Question: Loading a hibernate based runnable jar on ec2, I am suddenly getting a hibernate.cfg.xml not found exception.
'''
233 [main] FATAL com.mcruiseon.server.hibernate.ReadOnlyOperations - Unable to create SessionFactory for Hibernate
233 [main] FATAL com.mcruiseon.server.hibernate.ReadOnlyOperations - ./hibernate.cfg.xml not found
234 [main] FATAL com.mcruiseon.server.hibernate.ReadOnlyOperations - org.hibernate.HibernateException: ./hibernate.cfg.xml not found
org.hibernate.HibernateException: ./hibernate.cfg.xml not found
at org.hibernate.internal.util.ConfigHelper.getResourceAsStream(ConfigHelper.java:173)
at org.hibernate.cfg.Configuration.getConfigurationInputStream(Configuration.java:1929)
at org.hibernate.cfg.Configuration.configure(Configuration.java:1910)
'''
Here is a snapshot of the folder containing the cfg.xml file.

I am trying to initialize hibernate using the following code snippet. It was working with just 'configure()', for some reason it just stopped working.
'''
Configuration configuration = new Configuration().configure("./hibernate.cfg.xml");
sessionFactory = configuration.buildSessionFactory(new ServiceRegistryBuilder().buildServiceRegistry());
'''
Edit : Even worse, I started getting a log4j issue now. I am just having a bad day.
'''
INFO net.spy.memcached.MemcachedConnection: Connection state changed for sun.nio.ch.SelectionKeyImpl@480457
Exception in thread "main" java.lang.NoSuchFieldError: TRACE
at org.jboss.logging.Log4jLogger.translate(Log4jLogger.java:58)
at org.jboss.logging.Log4jLogger.isEnabled(Log4jLogger.java:39)
at org.jboss.logging.Logger.tracev(Logger.java:197)
'''
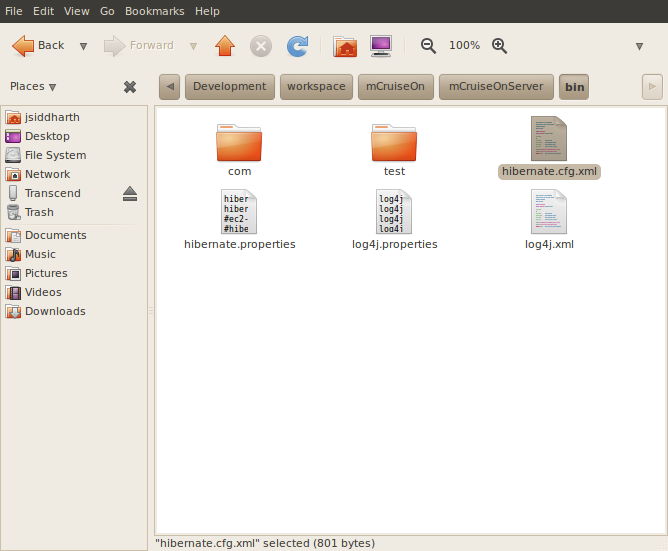
Answer: Root cause : When we move from Hibernate 3.5 to 4.0, we should not replace the jpa library from 3.5. I also had a clash in using incorrect log4j. I had to use a "under development" log4j 1.2.12, instead of 1.2.9 (stable) release to get this working. All in all upgrades are painful and give all kinds of crazy side effects.
Thankyou @Arham and @Raunak, you have been most useful. Good hints.